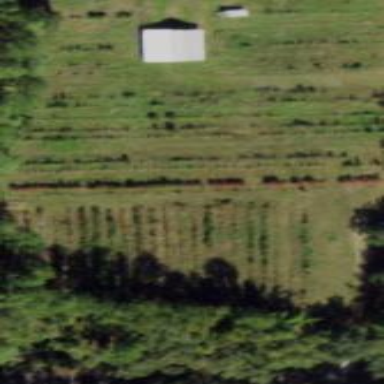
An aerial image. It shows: Plant nursery with trees.